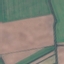
Land use / land cover: AnnualCrop